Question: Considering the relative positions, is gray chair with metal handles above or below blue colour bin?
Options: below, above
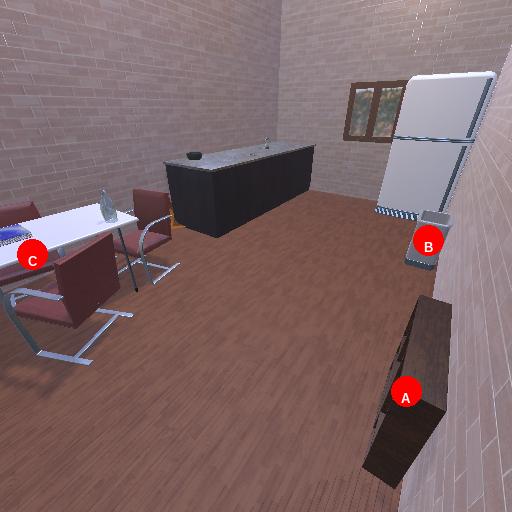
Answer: below